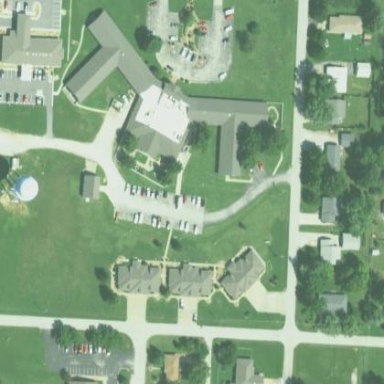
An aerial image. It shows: Nursing home.